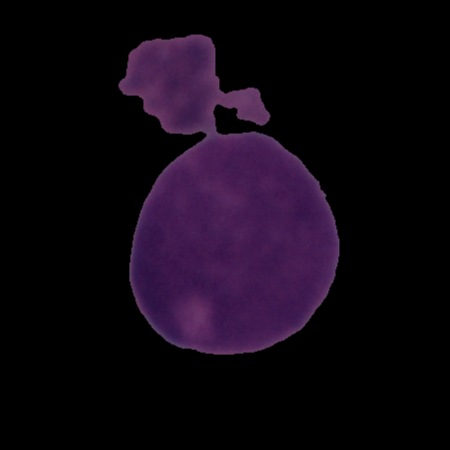
Label: cancer